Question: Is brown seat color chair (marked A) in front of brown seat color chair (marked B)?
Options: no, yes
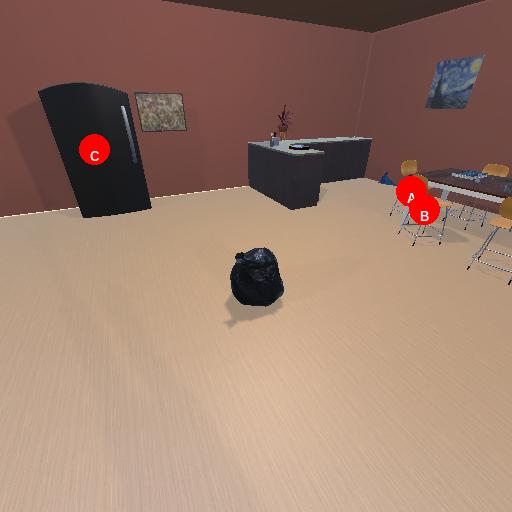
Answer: no